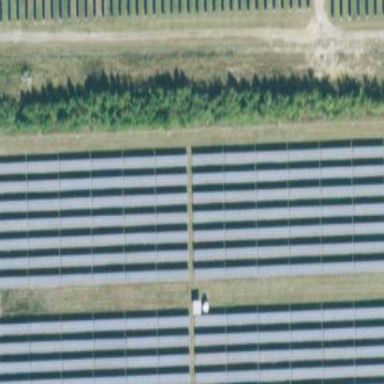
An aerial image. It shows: Solar power generator using photovoltaic panels.